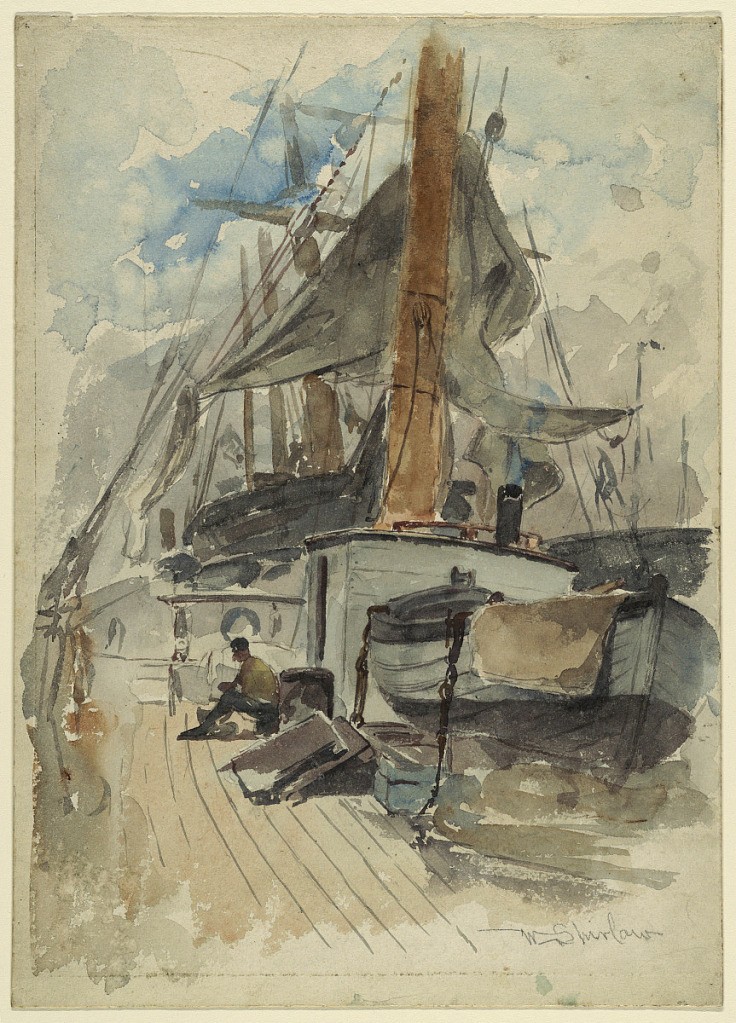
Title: On Board Ship
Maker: Walter Shirlaw, American, b. Scotland, 1838–1909
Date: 1875–80
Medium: Watercolor on rough heavy paper
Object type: Drawing
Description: View of the deck of a sailing ship. A sailor sits in front of a door leading to quarters. A lifeboat is shown in the right foreground.